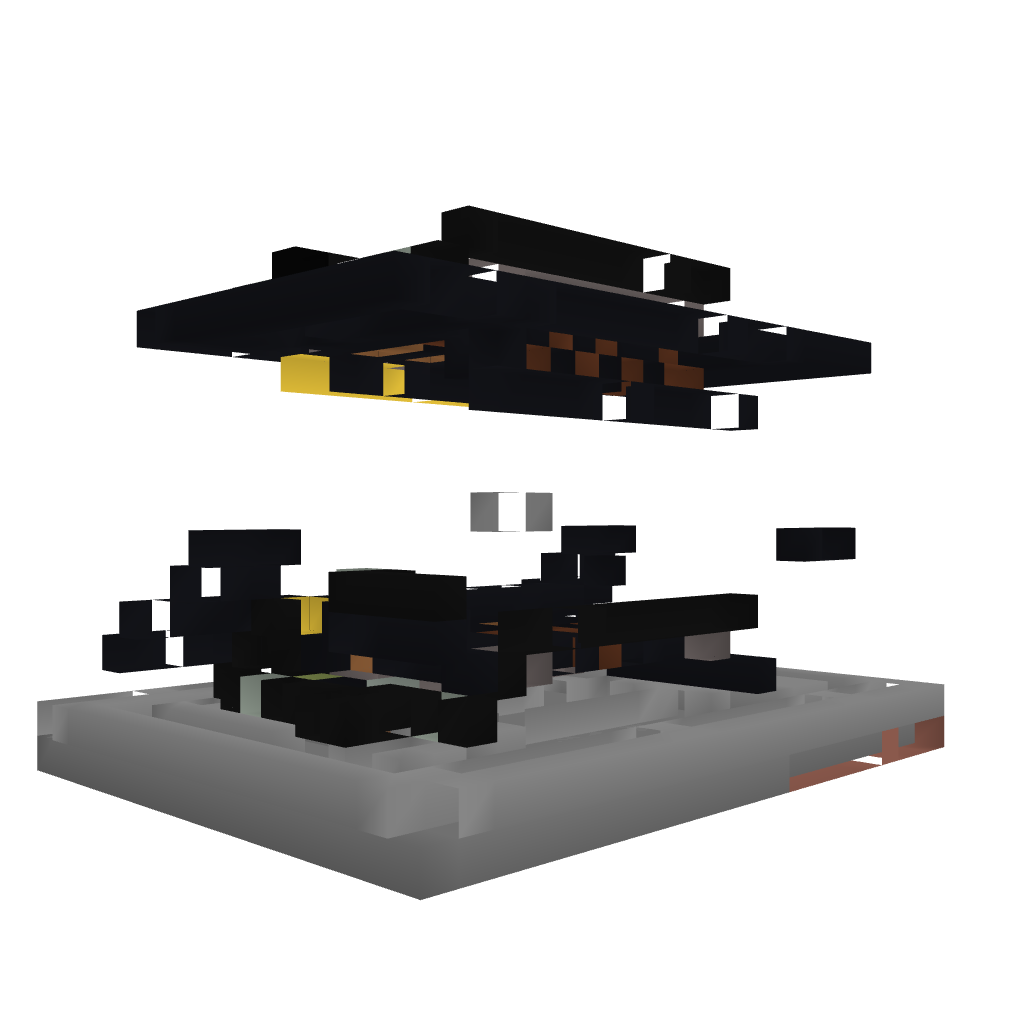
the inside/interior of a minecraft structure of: Pointless Scrolling Message